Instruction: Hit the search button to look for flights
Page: home
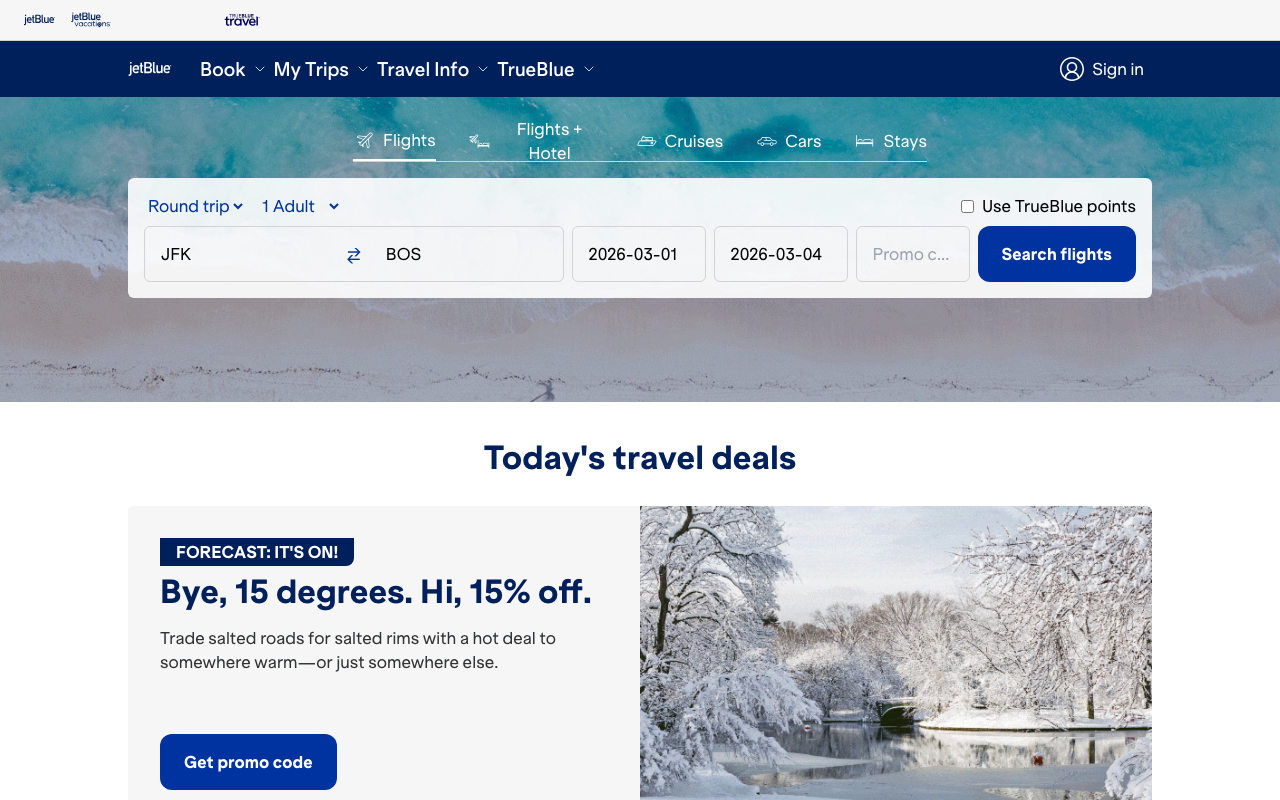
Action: click